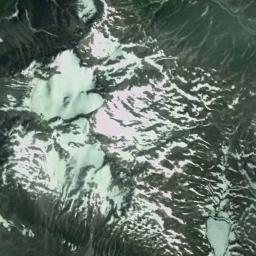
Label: snowberg